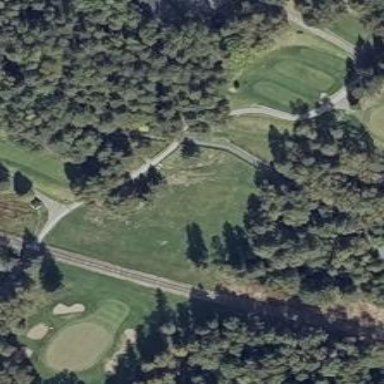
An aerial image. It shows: Golf rough area.